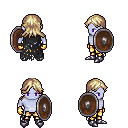
a pixel art fantasy rpg character, male body template, dark elf, purple skin, black tattered cape, gold greaves, white blonde loose hair, gold gloves, metal boots, shield, four views (front, back, left, right), 2x2 character sprite sheet, small pixel art, hard edges, no anti-aliasing